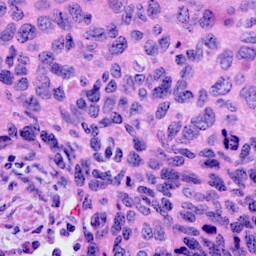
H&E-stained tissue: Cervix